Question: I use the following to upload a file to Flex:
'''
private var filer:FileReference;
protected function button1_clickHandler(event:MouseEvent):void
{
var fd:String = "Files (*)";
var fe:String = "*";
var ff:FileFilter = new FileFilter(fd, fe);
filer = new FileReference();
filer.addEventListener(Event.SELECT, onFileSelect);
filer.browse(new Array(ff));
filer.addEventListener(Event.COMPLETE,
function (e:Event):void {
e.currentTarget.data.toString();
}
);
}
private function onFileSelect(e:Event):void {
filer.load();
}
'''
And my file looks like this:

Here is the original file: <URL>
I need to read the uploaded file and parse it. The problem is that in my 'e.currentTarget.data.toString();' I get only ''1'' and not the rest of the String.
Any idea on how to successfully read this entire txt file?
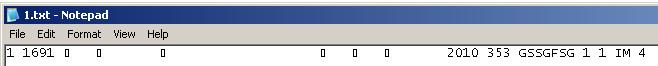
Answer: The <URL>, use specific read methods of the ByteArray class like 'readByte', 'readInt' etc.
'''
var array:Array = [];
var ba:ByteArray = e.currentTarget.data as ByteArray;
while(ba.bytesAvailable != 0){
array.push(ba.readByte());
}
trace(array.join(", "));
'''
You might want to read <URL>